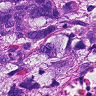
Metastatic tissue present: yes